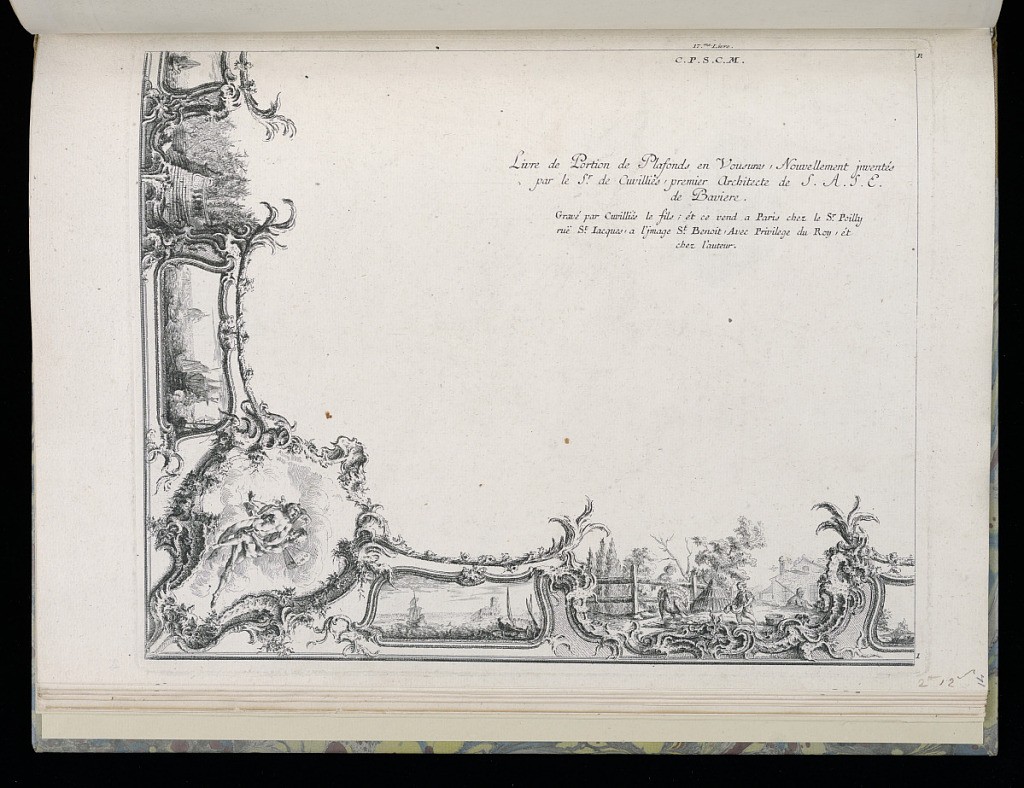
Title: Title Page
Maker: François de Cuvilliés the Elder, Belgian, 1695 - 1768
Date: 18th century
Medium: Engraving on paper
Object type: Bound print
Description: View of a quarter of a vaulted ceiling. Within panels along edges, various seascapes with ships. At the corner, a winged male figure seizing a woman. At lower right, within the open space between framed panels, a farm scene with figures, a turkey, and a rooster. Domestic architecture in background at right. At left, within the open space between framed panels, a set of steps with terrace.